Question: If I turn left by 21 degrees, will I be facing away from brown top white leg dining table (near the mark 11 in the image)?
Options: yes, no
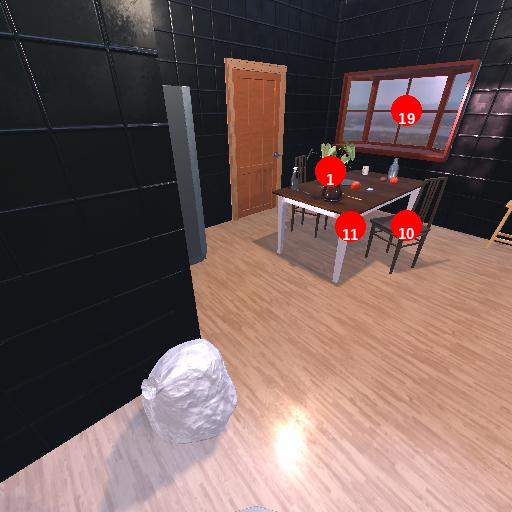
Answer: yes